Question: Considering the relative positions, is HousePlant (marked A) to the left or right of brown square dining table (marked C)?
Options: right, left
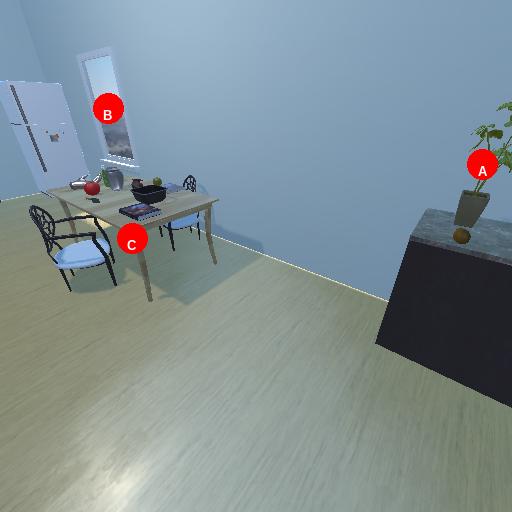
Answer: right